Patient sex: M
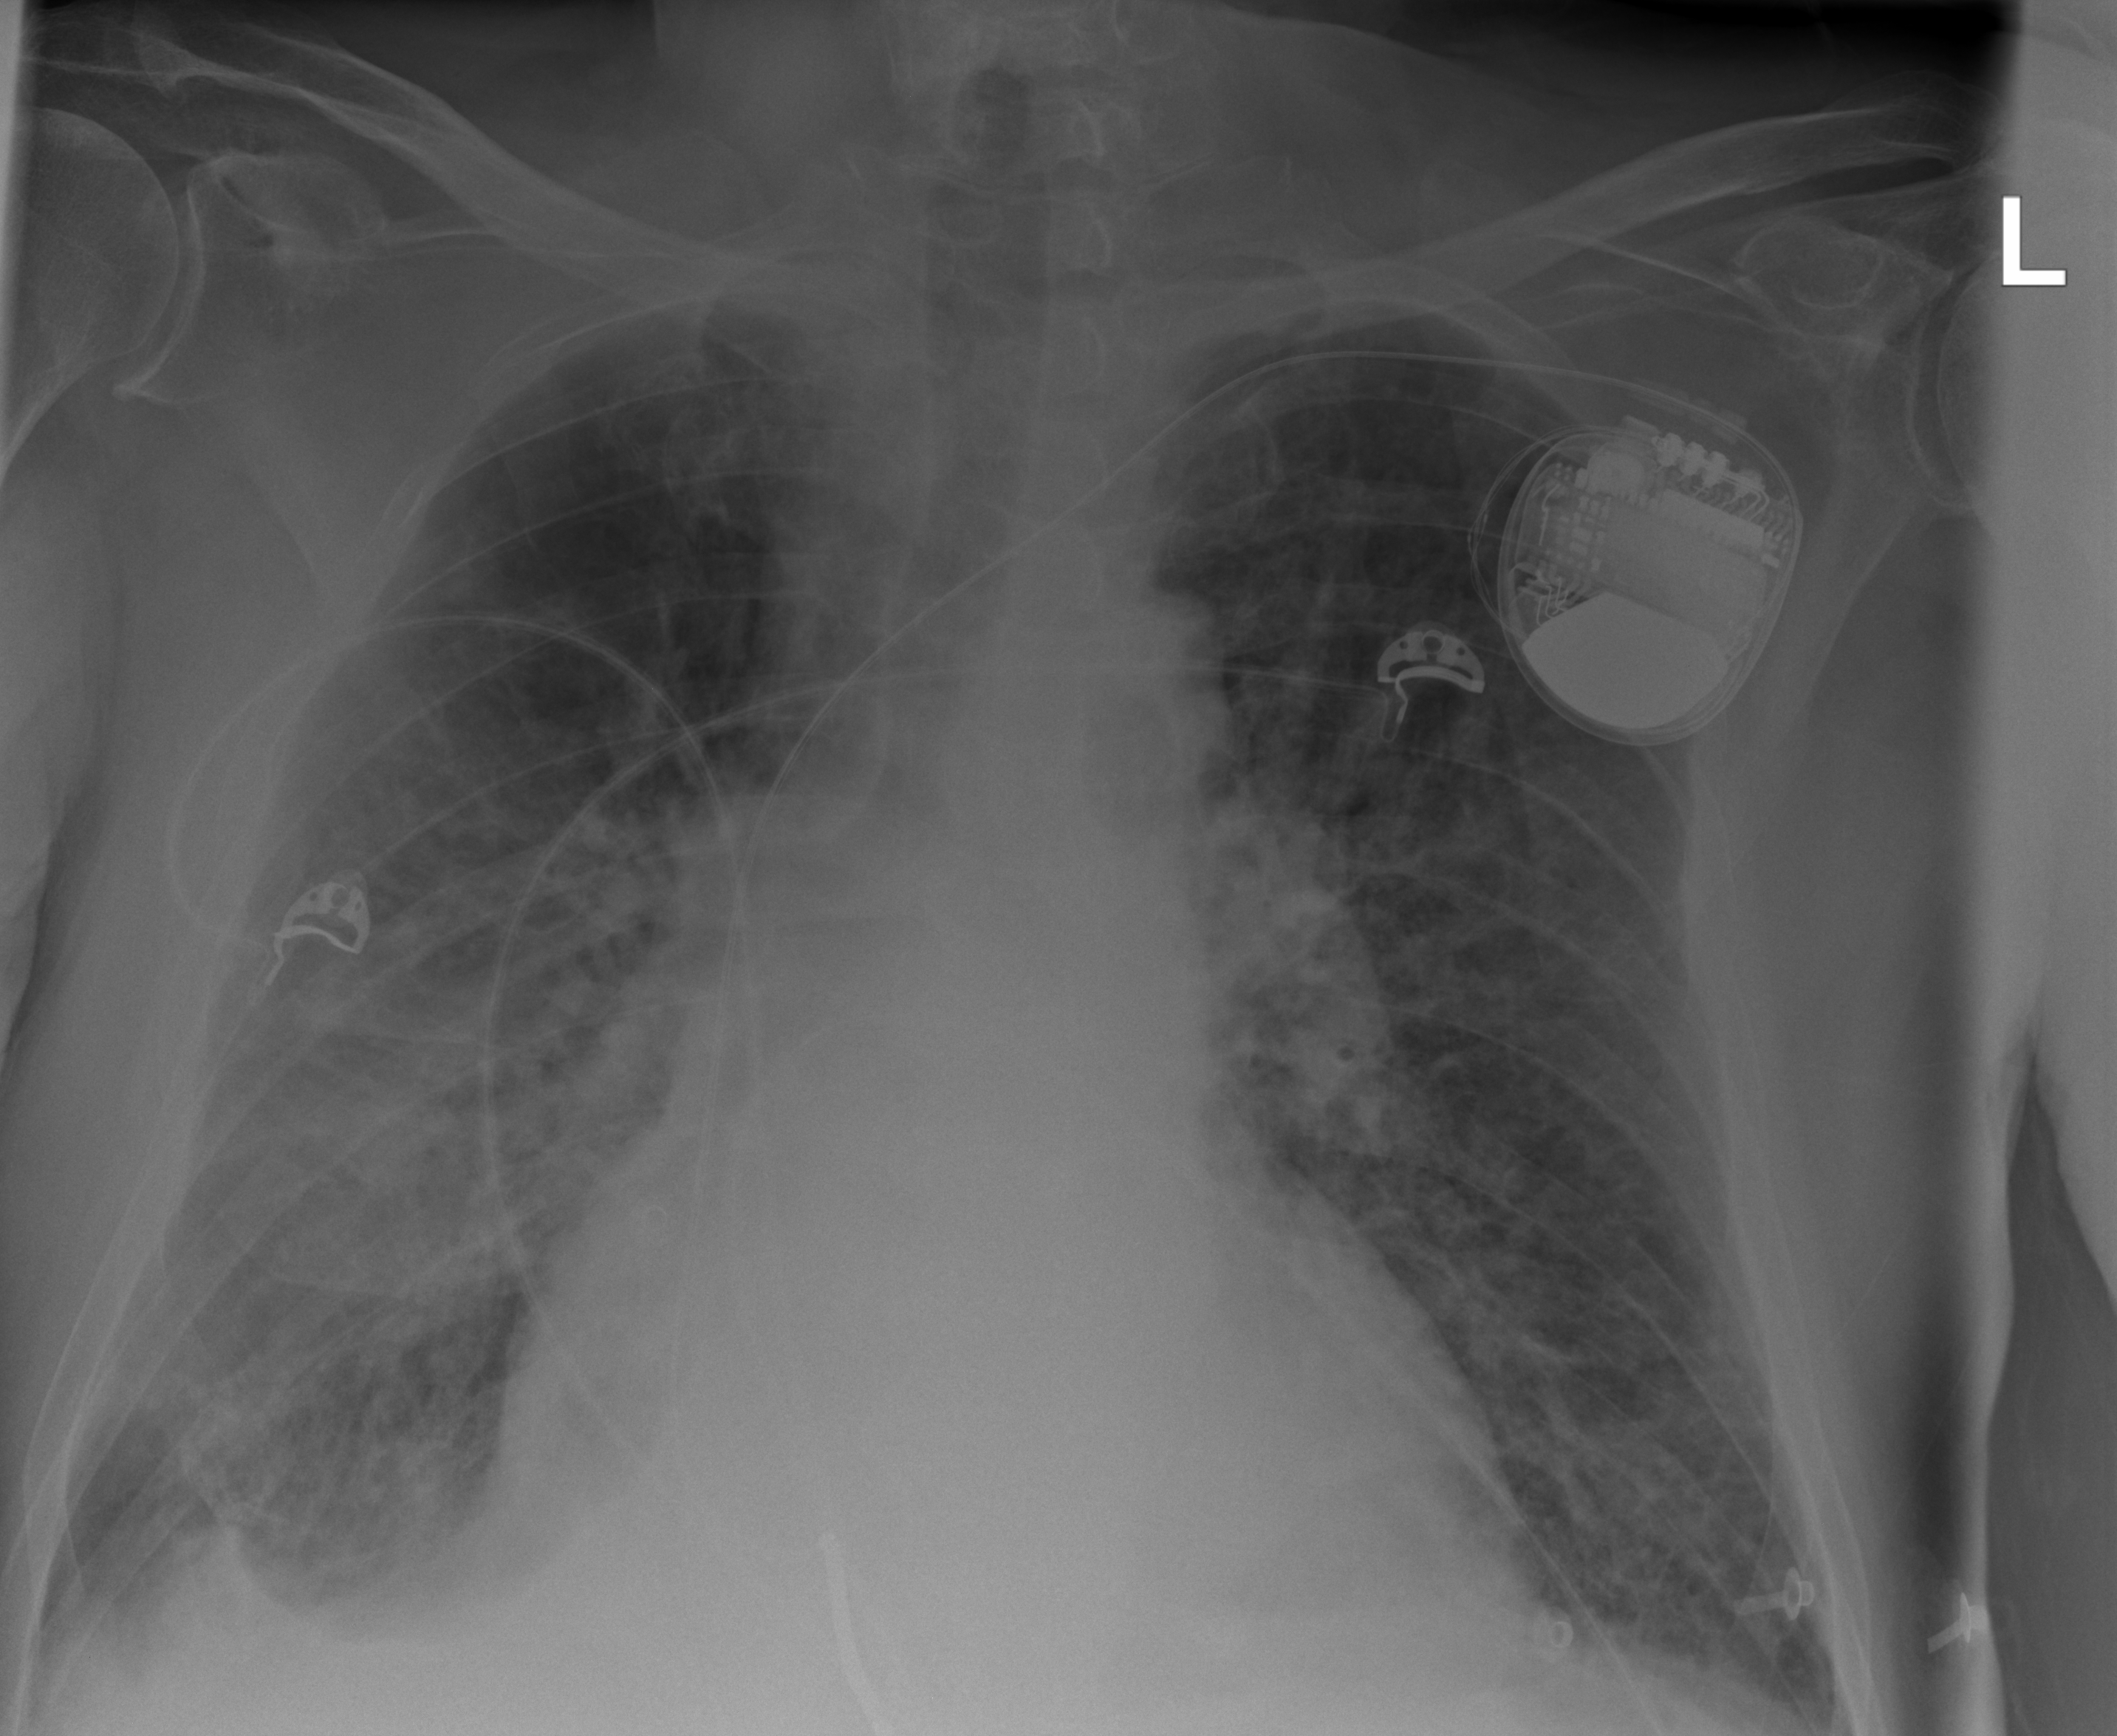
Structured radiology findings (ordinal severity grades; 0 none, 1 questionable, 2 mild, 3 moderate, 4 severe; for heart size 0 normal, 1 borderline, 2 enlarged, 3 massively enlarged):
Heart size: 2
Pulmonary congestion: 3
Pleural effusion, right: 2
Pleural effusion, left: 0
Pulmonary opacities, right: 3
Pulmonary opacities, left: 3
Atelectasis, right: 3
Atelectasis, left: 3